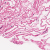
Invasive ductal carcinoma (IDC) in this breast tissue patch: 0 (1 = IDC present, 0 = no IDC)